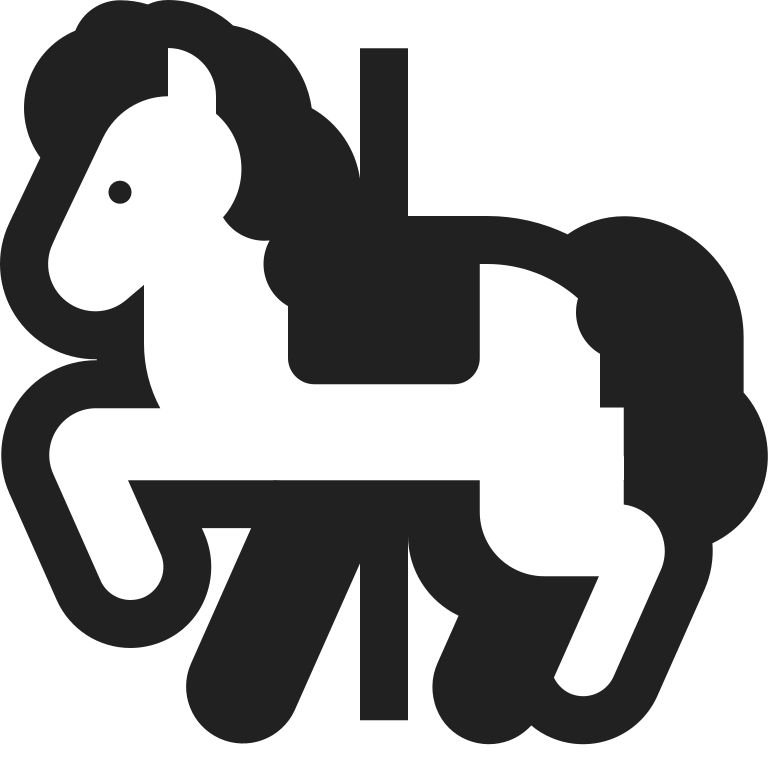
carousel horse high contrast